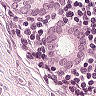
Metastatic tissue present: yes